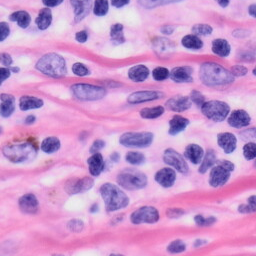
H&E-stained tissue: Skin